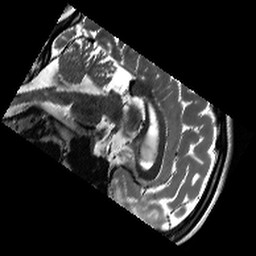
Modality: T2w
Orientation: sagittal